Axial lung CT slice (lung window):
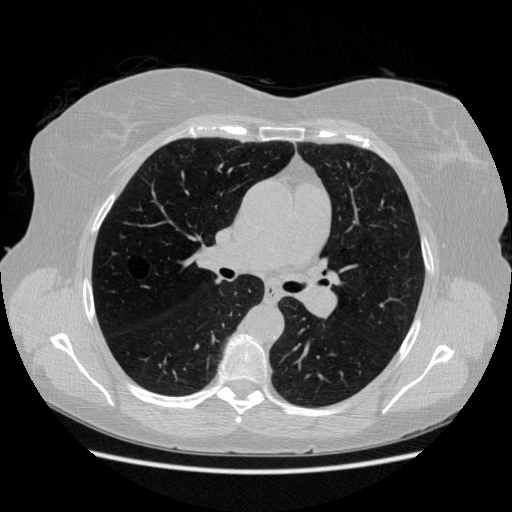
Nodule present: no